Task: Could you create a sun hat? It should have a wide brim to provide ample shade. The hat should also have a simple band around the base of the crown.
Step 153:
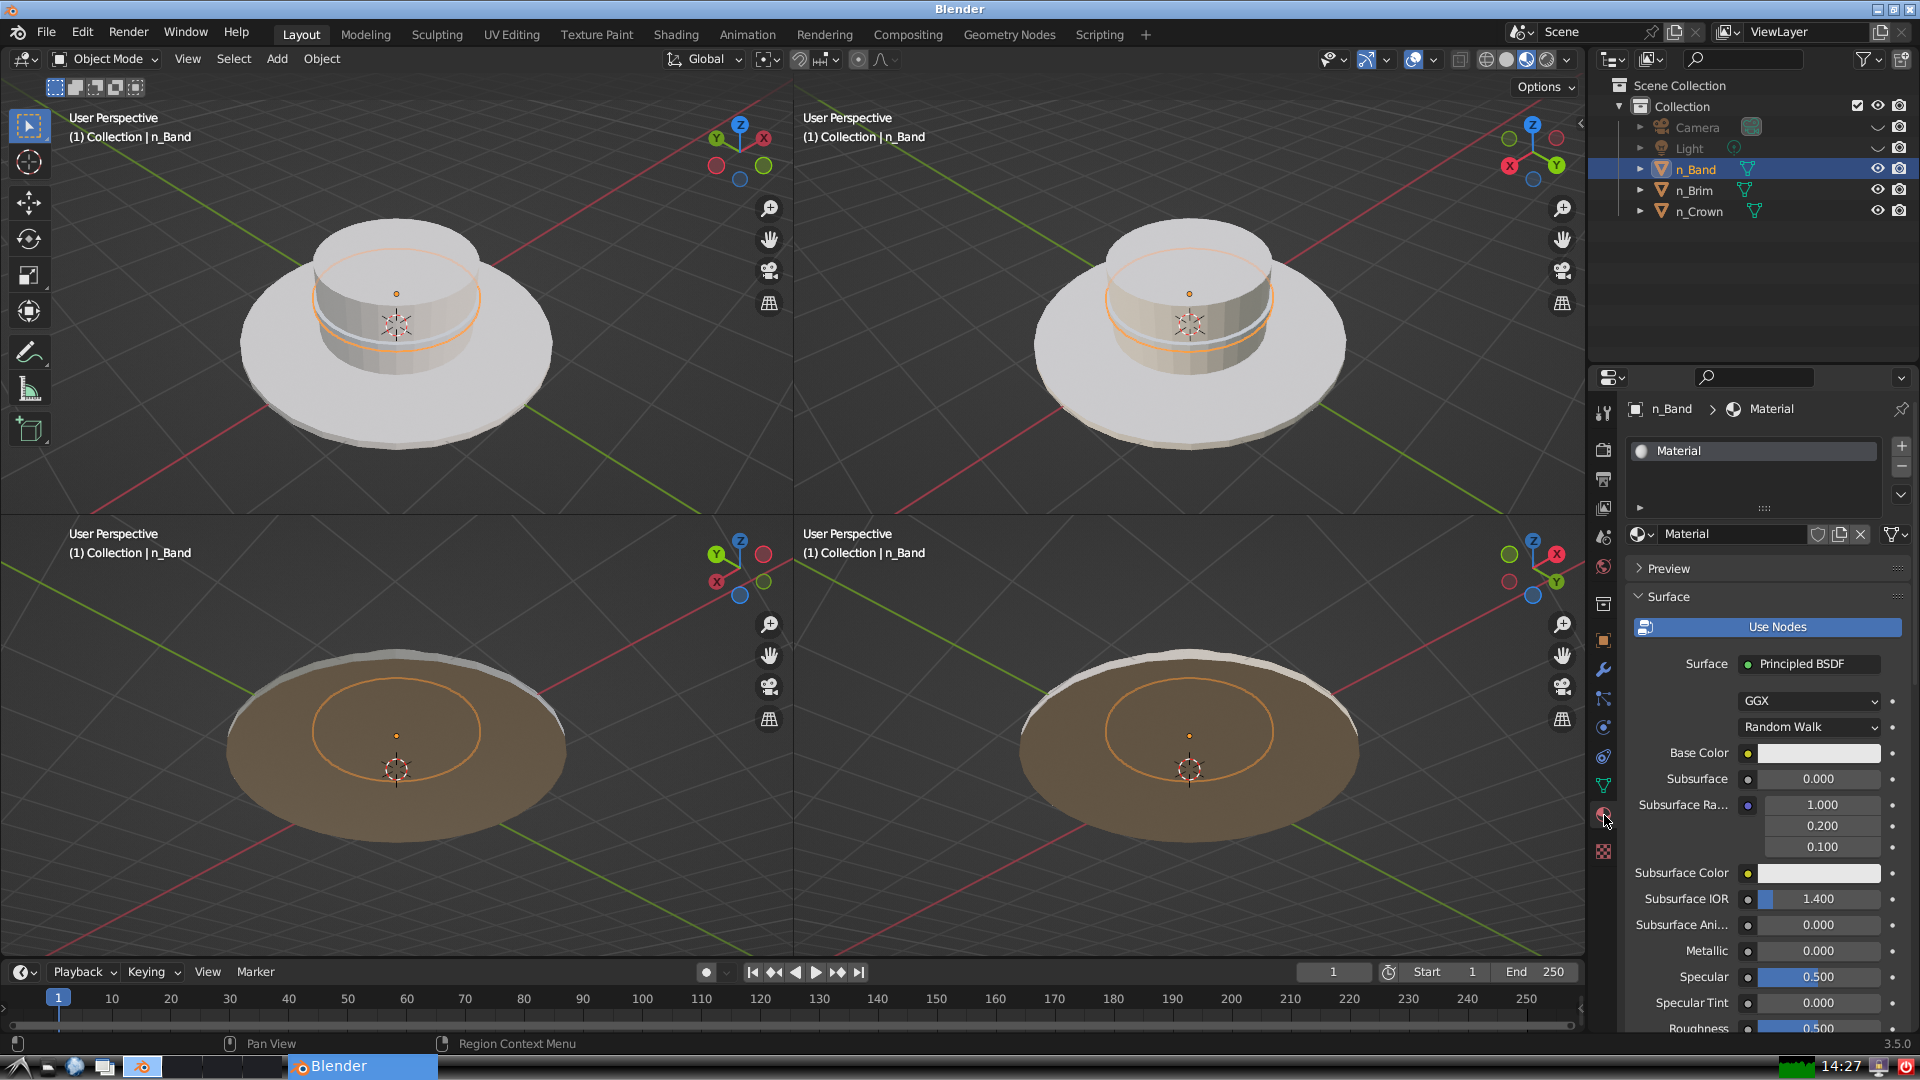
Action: click: no